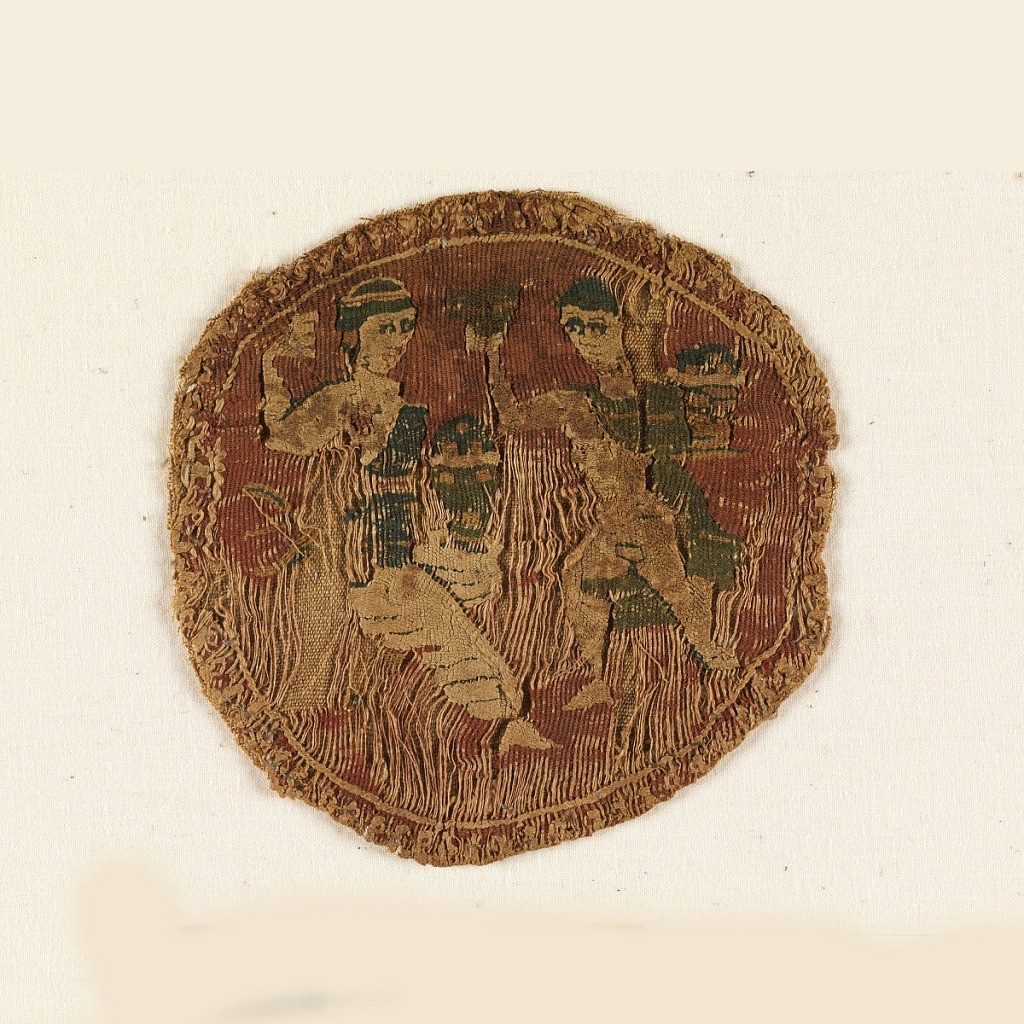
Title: Medallion
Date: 5th–7th century
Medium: warp: paired S-spun linen; wefts: S-spun linen, S-spun wools; linen backing Technique: plain weave with discontinuous weft (slit tapestry) with supplementary weft wrapping Label: linen in-woven with wool slit tapestry
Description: Tapestry medallion depicting a a male and a female figure facing each other. Each appears to be raising a goblet. Figures are woven in white, blue, green and yellow on a red ground.